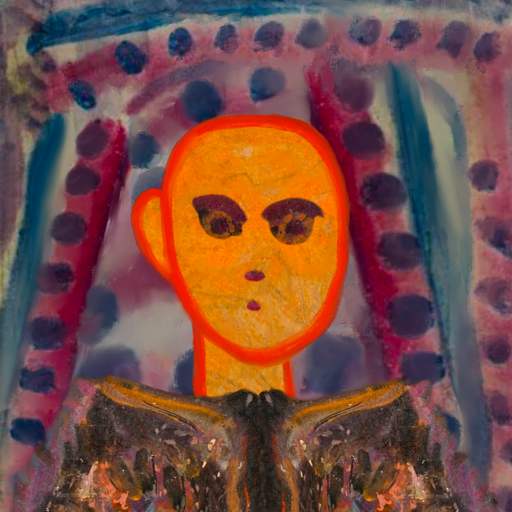
Background: HillGirl, Head And Neck Front: Sisters, Face Front: Doll, Bust: Gypsy_Queen, Hair Front: Blank, Head Accessory: Blank, Second Necklace: Blank, Necklace: Blank, Baby: Blank